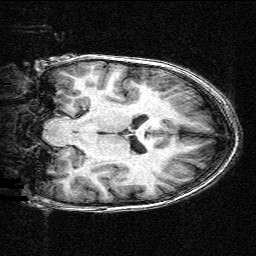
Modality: T1w
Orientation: coronal
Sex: female